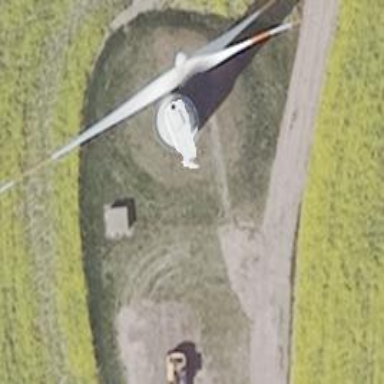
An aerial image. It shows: Wind generator powered by wind. The generator type is horizontal axis and it uses wind turbines.